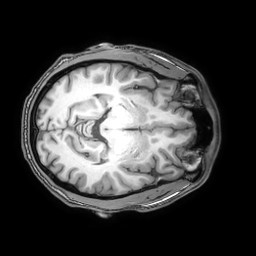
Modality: T1w
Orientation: axial
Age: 28
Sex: male
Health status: healthy
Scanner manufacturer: philips
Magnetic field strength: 3 T
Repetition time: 0.0079 s
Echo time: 0.0035 s